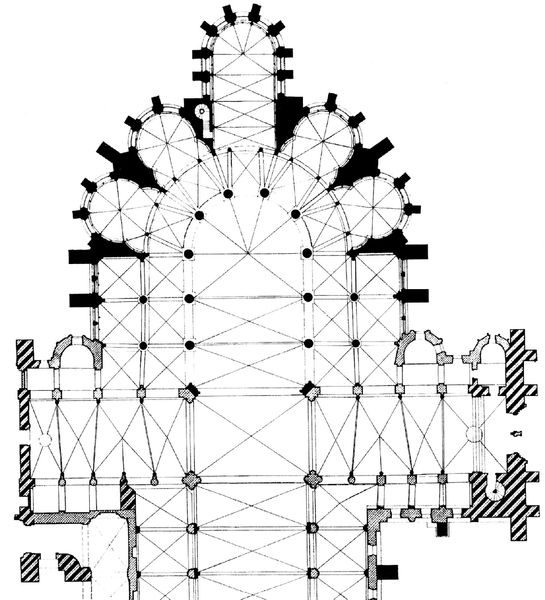
Titel: Abteikirche Saint-Rémi in Reims, Chor 1170/80, Querschiff 1045/49
Standort: Reims (EU - F)
Schlagwörter: ausschnitt, fenster, schwarz, skizze, säule, säulen, weiss, zeichnung, gebäude, architektur, kirche, schiff, linien, kuppel, striche, aufsicht, umgang, gewölbe, kirch, dom, linie, schraffur, entwurf, hauptschiff, kathedrale, langhaus, kirchenschiff, kreuze, dreischiffig, kreuzgratgewölbe, querhaus, seitenschiff, mauern, mittelalter, altarraum, apsis, chor, kapelle, plan, joch, grundriss, bauplan, zeichnugn, verbindungen, apsiden, kapellen, vierung, querschiff, chorumgang, planung, entwurt, gewlbe